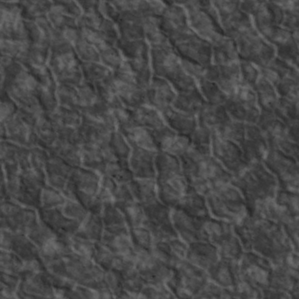
Label: non_frost